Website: lowes
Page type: cart
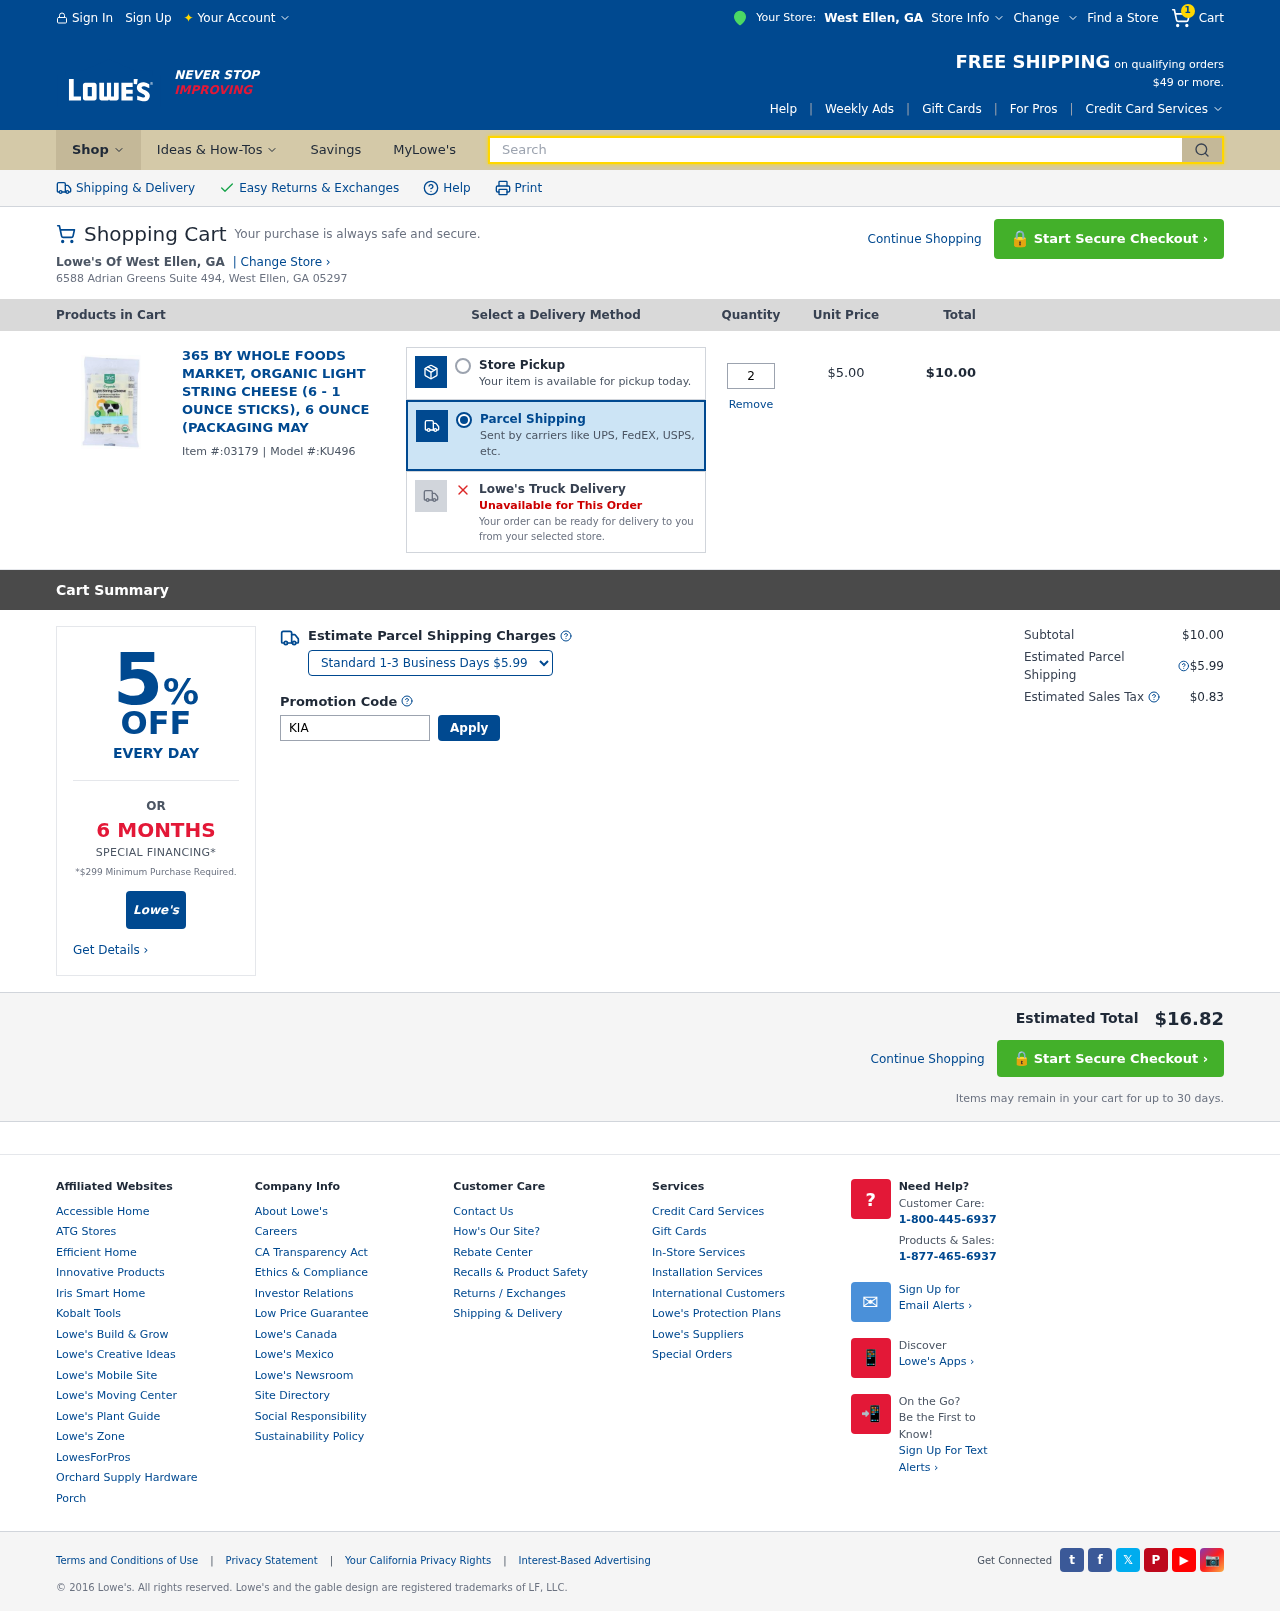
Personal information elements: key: PII_CITY
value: West Ellen
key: PII_STATE_ABBR
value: GA
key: PII_STREET
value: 6588 Adrian Greens Suite 494
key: PII_CITY_STATE_ZIP
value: West Ellen, GA 05297
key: PII_PROMO_CODE
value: KIASAVE
Product elements: key: PRODUCT1_NAME
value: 365 by Whole Foods Market, Organic Light String Cheese (6 - 1 Ounce Sticks), 6 Ounce (Packaging May
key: PRODUCT1_PRICE
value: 5
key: PRODUCT1_QUANTITY
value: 2
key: PRODUCT1_ITEM_ID
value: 03179
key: PRODUCT1_MODEL_ID
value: KU496
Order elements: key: ORDER_NUM_ITEMS
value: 1
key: ORDER_ITEM_TOTAL
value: $10.00
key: ORDER_SUBTOTAL
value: $10.00
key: ORDER_SHIPPING_COST
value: $5.99
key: ORDER_TAX
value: $0.83
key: ORDER_TOTAL
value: $16.82
Search elements: key: HEADER_SEARCH
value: Search